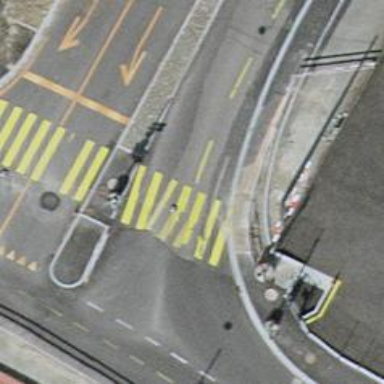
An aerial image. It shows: Secondary road with asphalt surface and separate sidewalk. There are trolley wires above the road.